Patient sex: M
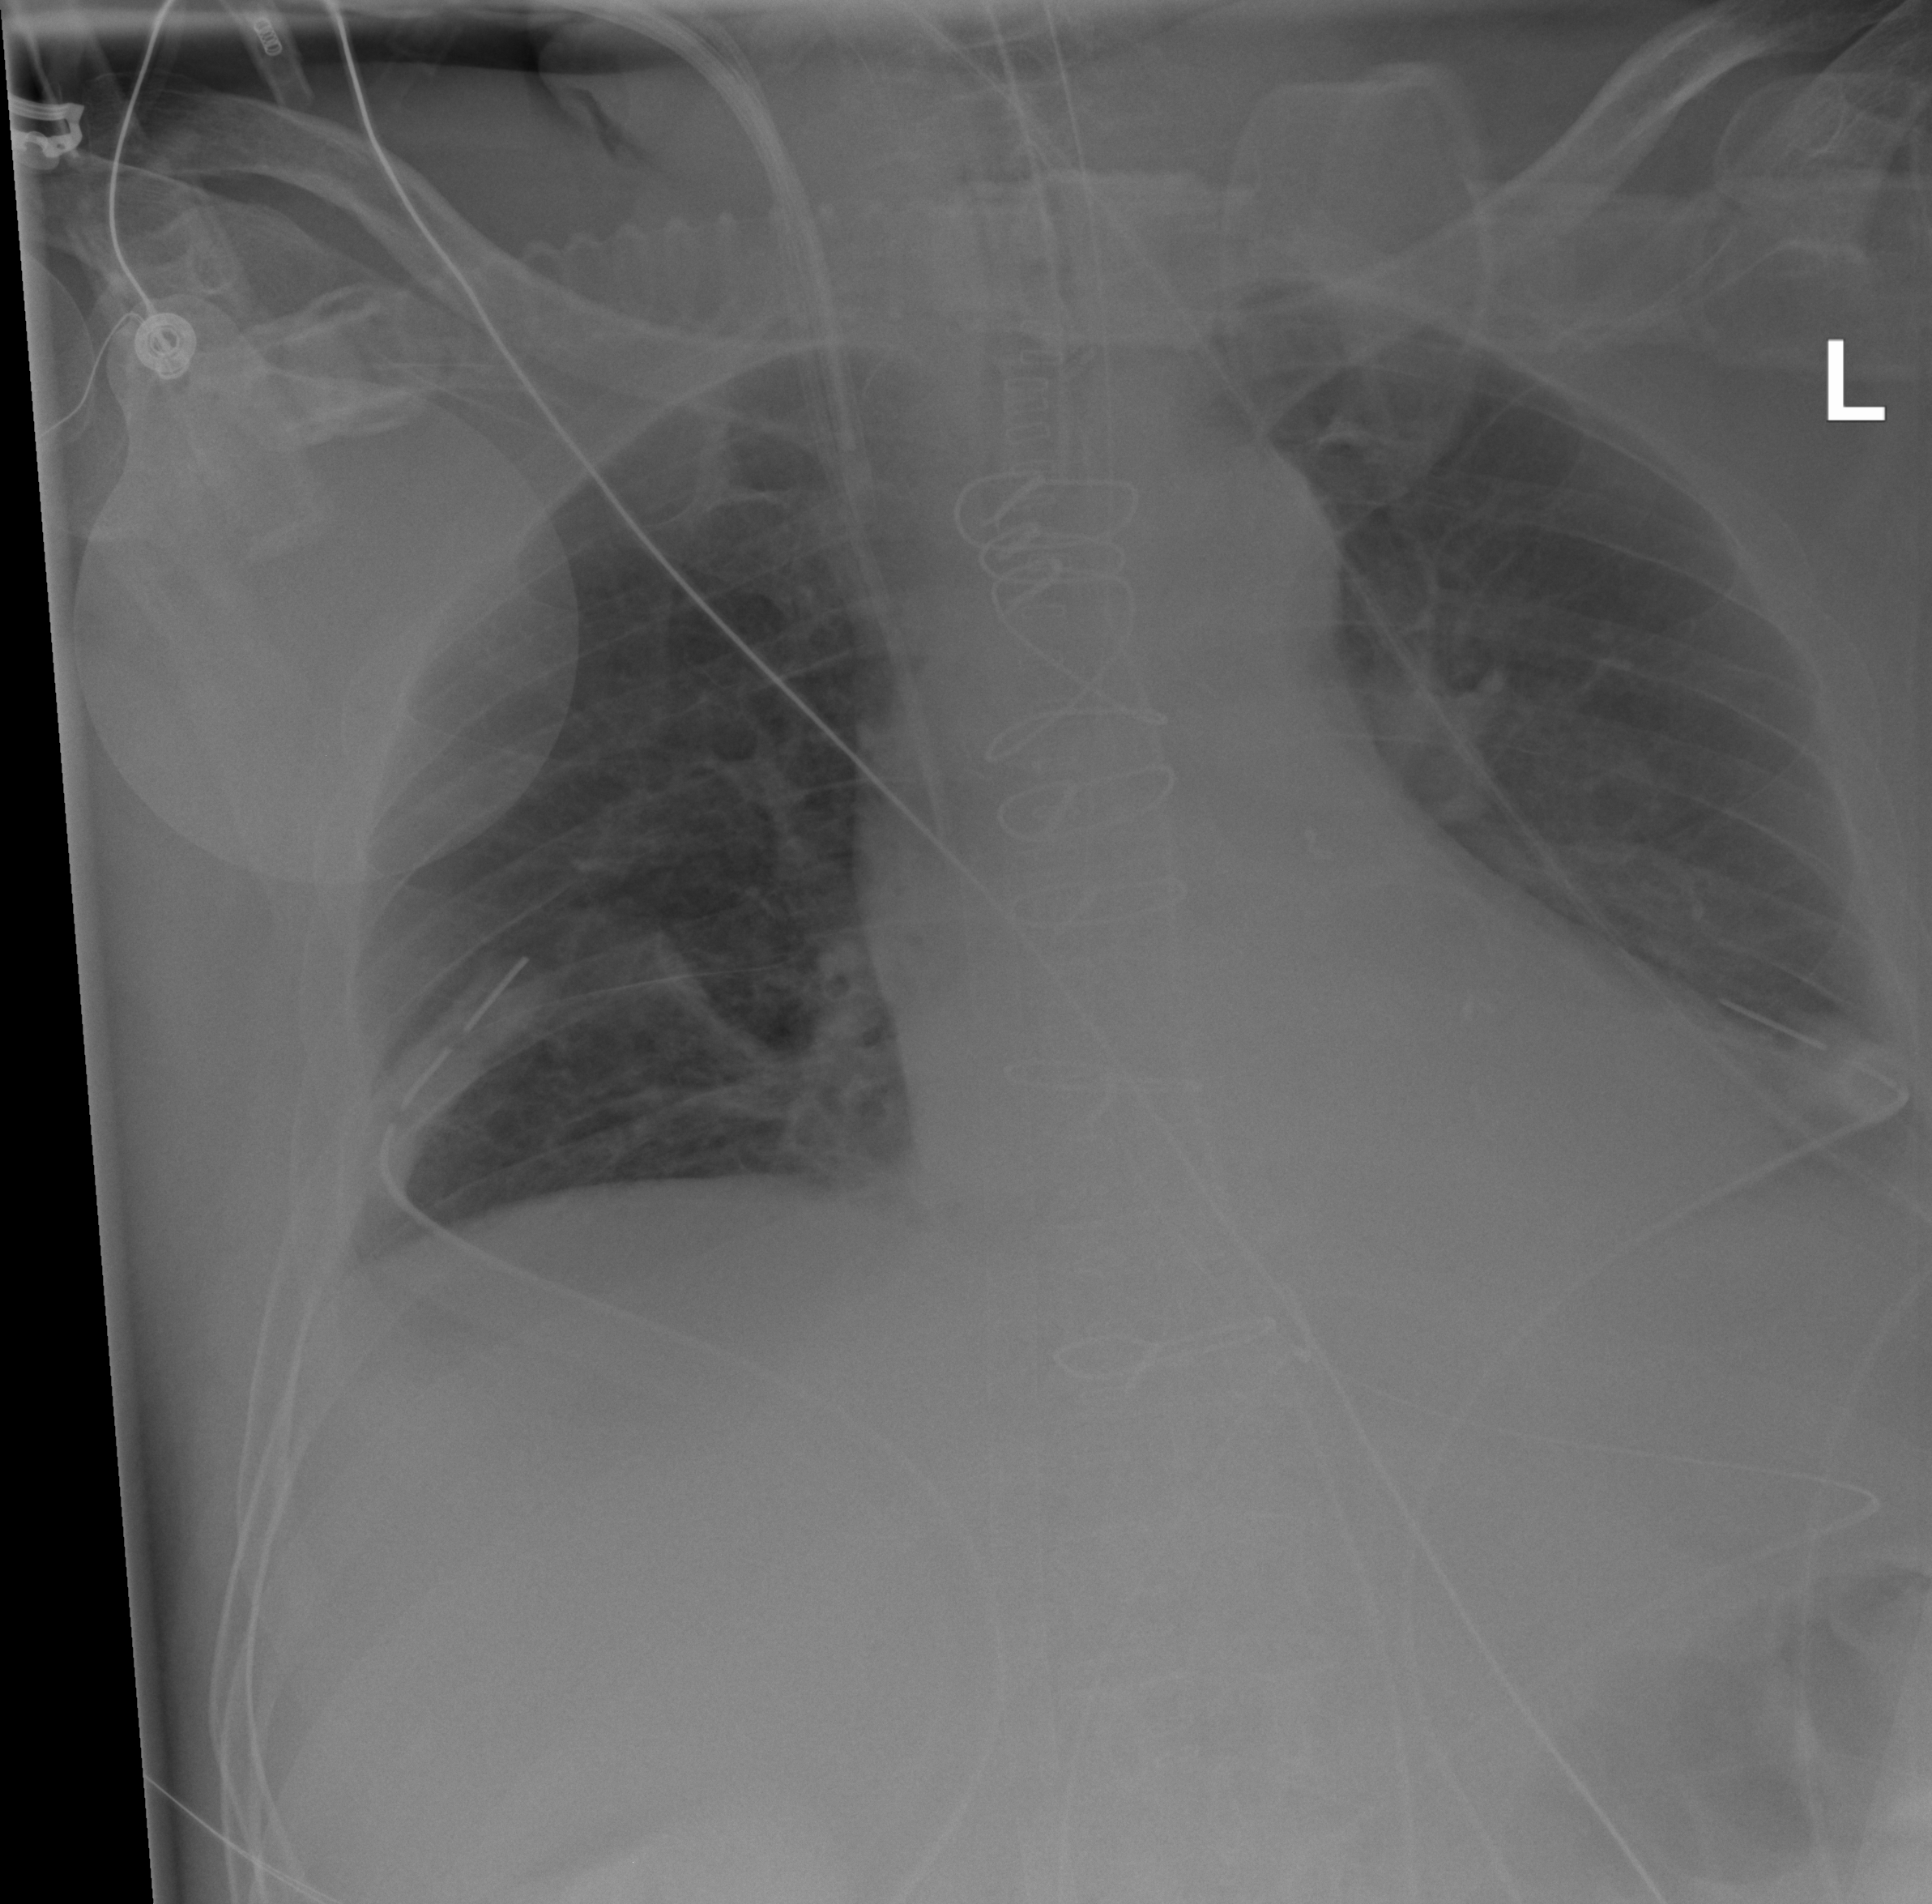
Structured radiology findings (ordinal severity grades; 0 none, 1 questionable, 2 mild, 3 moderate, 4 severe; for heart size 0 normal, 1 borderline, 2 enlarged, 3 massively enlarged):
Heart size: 1
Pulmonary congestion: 0
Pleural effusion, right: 1
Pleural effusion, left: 2
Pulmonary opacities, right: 0
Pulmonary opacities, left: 0
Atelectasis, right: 2
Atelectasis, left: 2